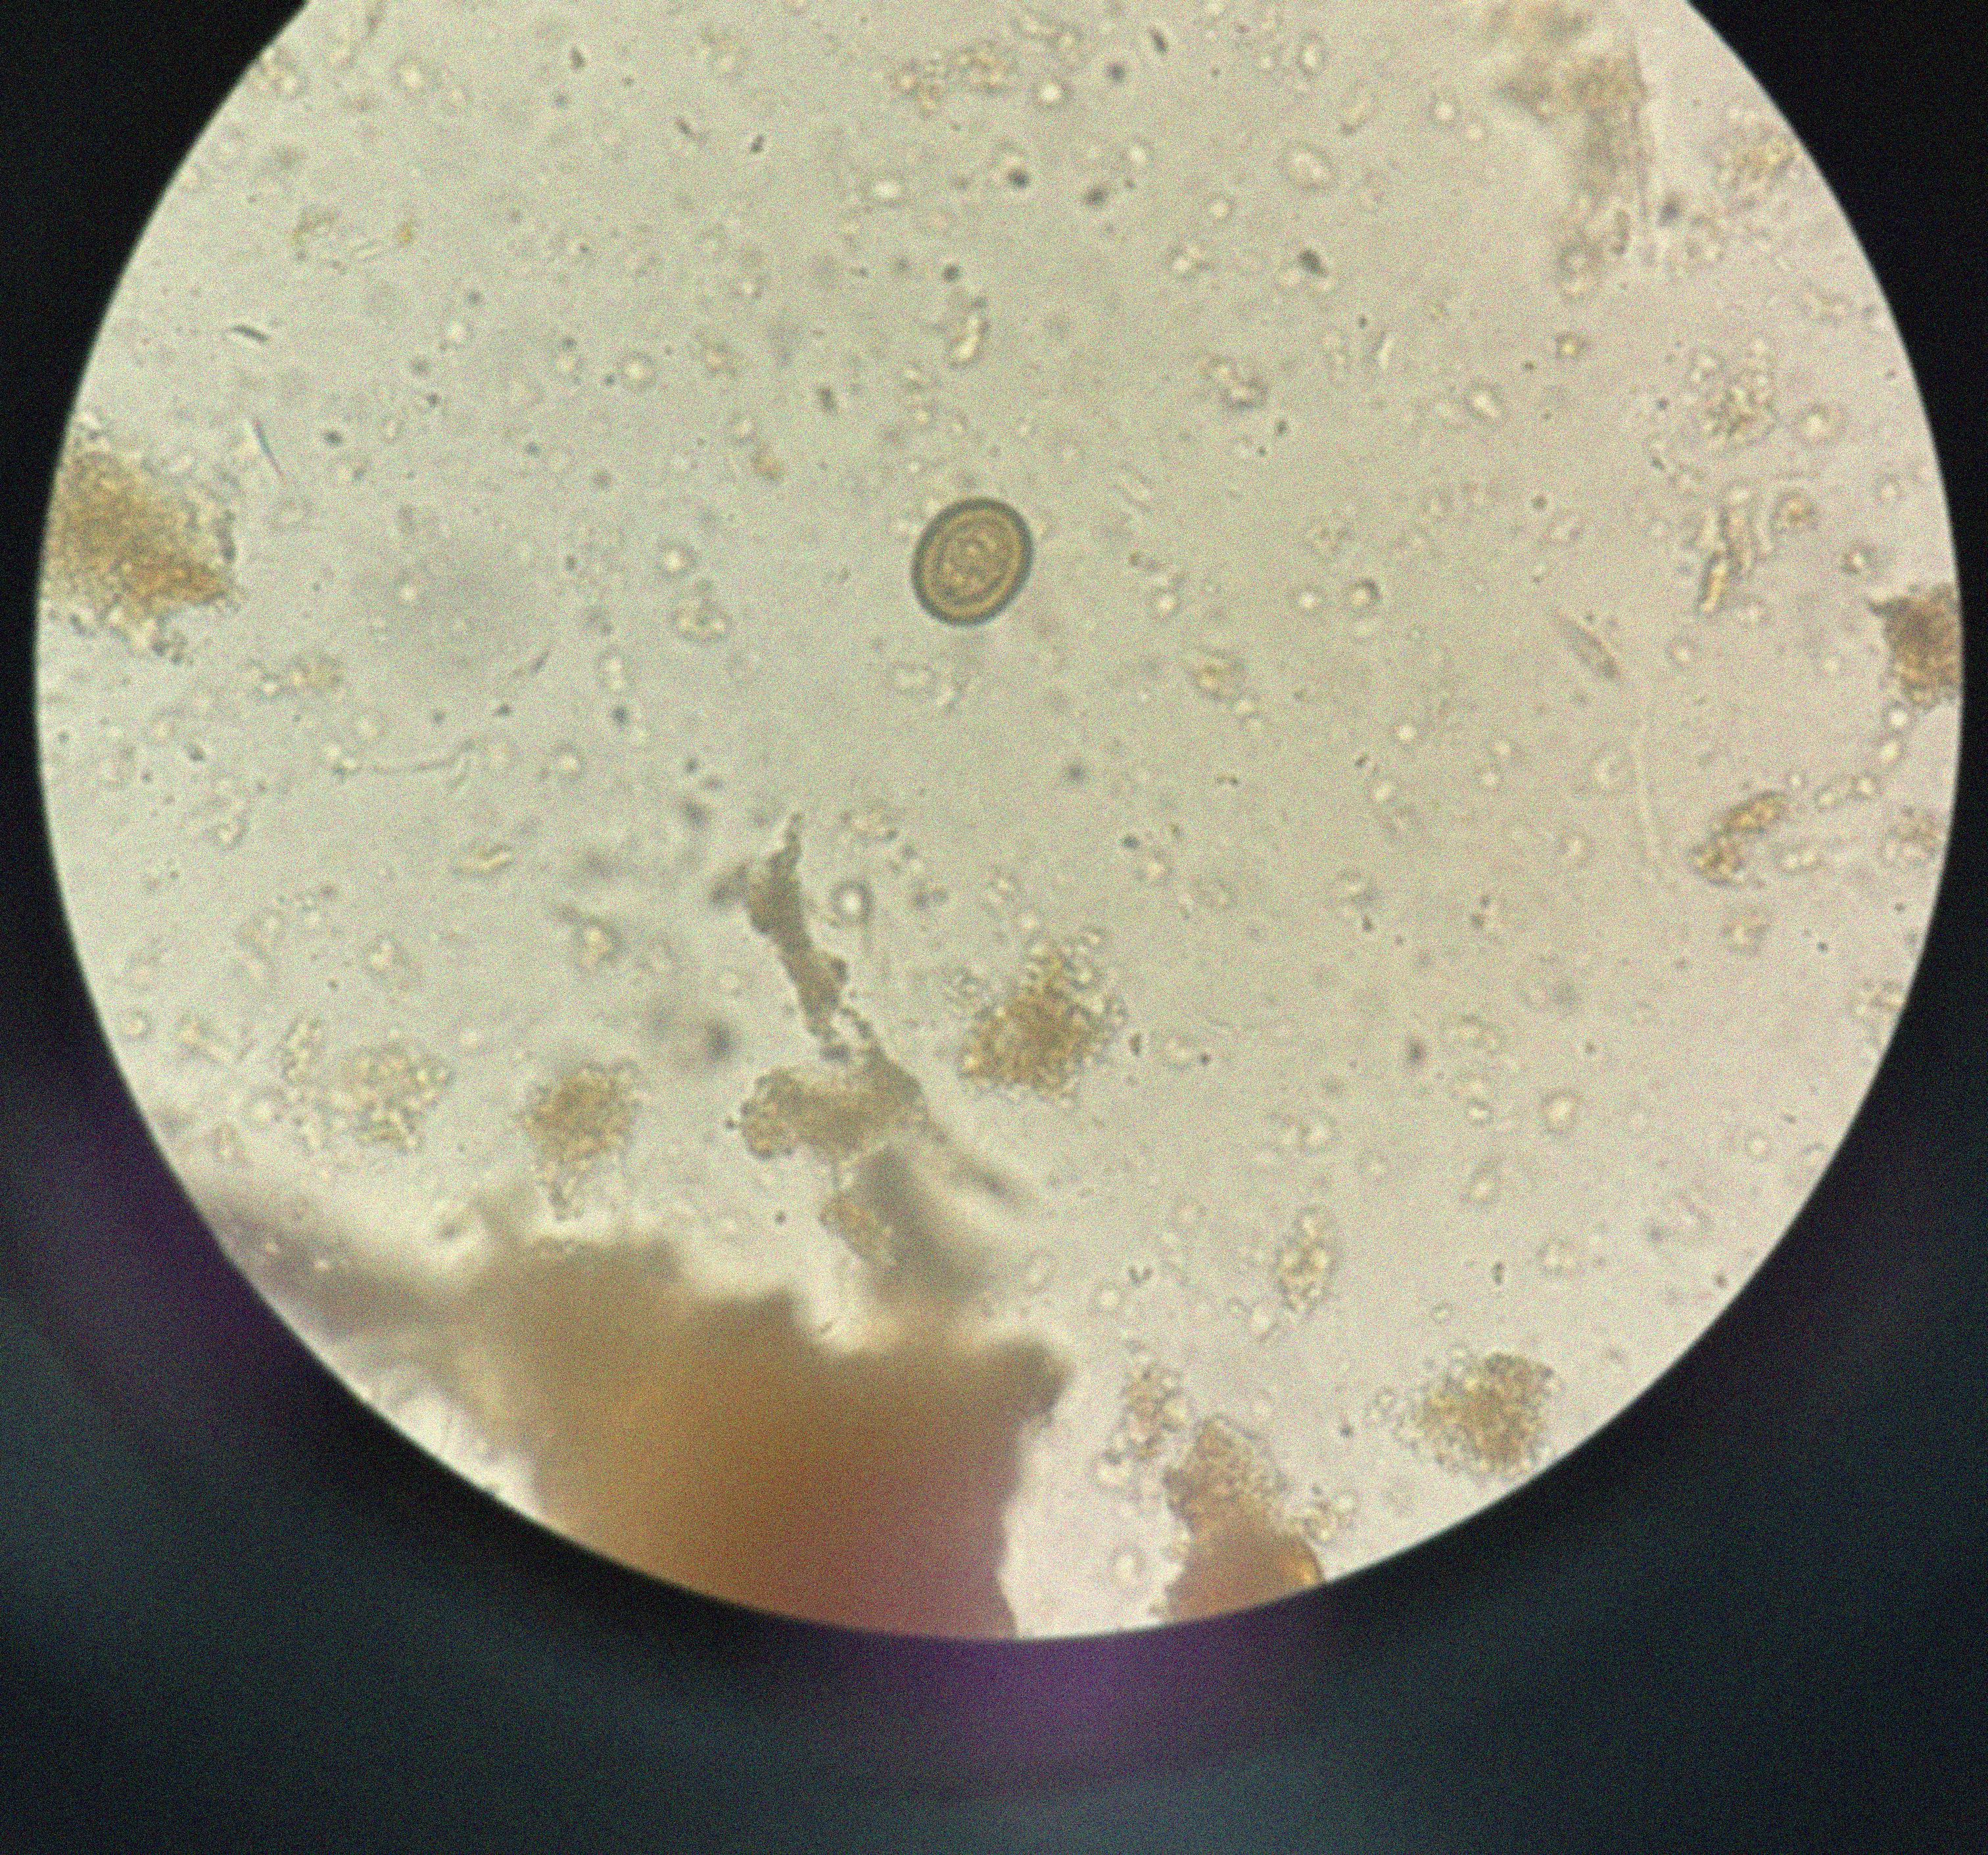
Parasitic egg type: Taenia spp. egg